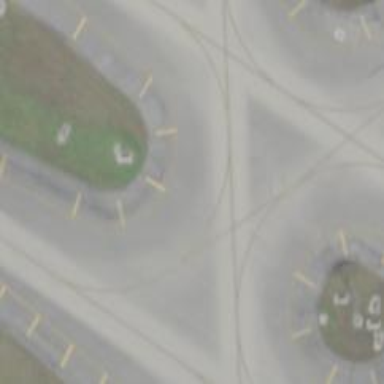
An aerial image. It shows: Image of taxiway at airport.